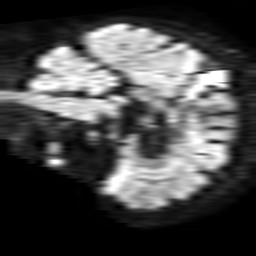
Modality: TRACE
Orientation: sagittal
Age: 60
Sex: female
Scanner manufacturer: philips
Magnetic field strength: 1.5 T
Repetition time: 3.395 s
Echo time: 0.06922 s